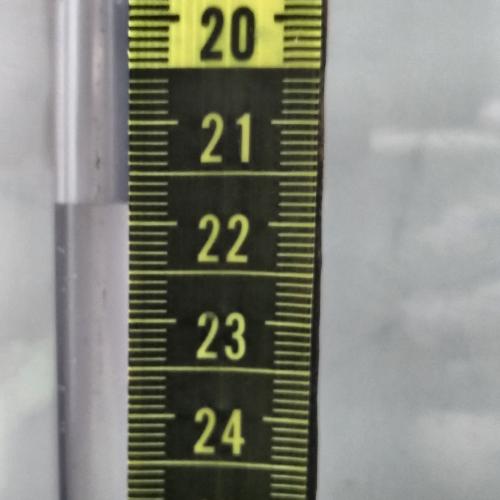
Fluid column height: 21.8 cm